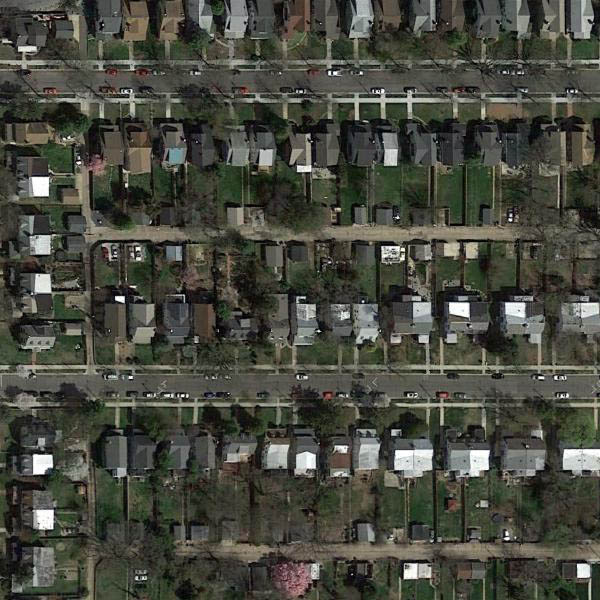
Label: DenseResidential